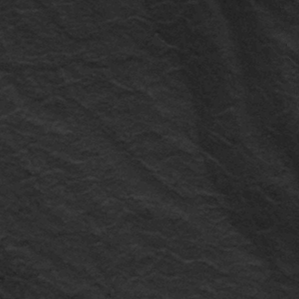
Label: frost